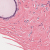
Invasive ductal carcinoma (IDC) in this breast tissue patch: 0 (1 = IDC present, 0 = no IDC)